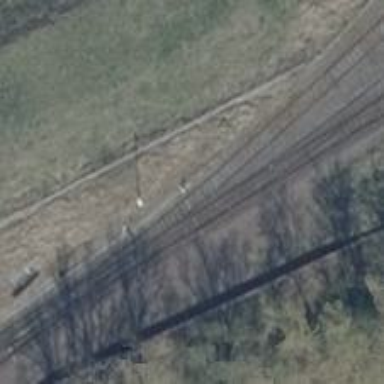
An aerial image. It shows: Railway spur service.